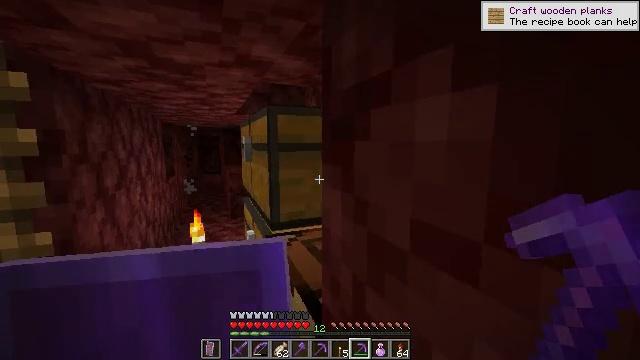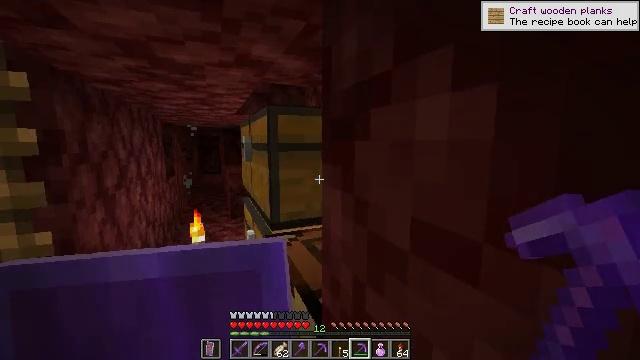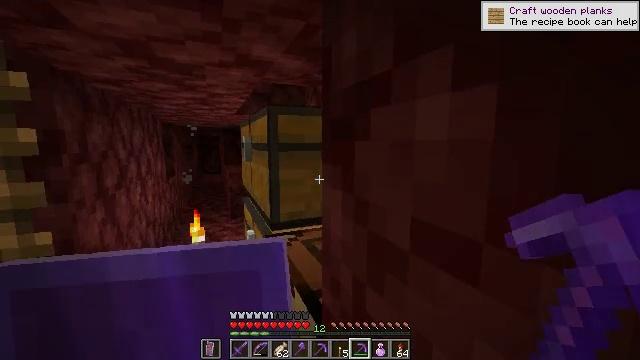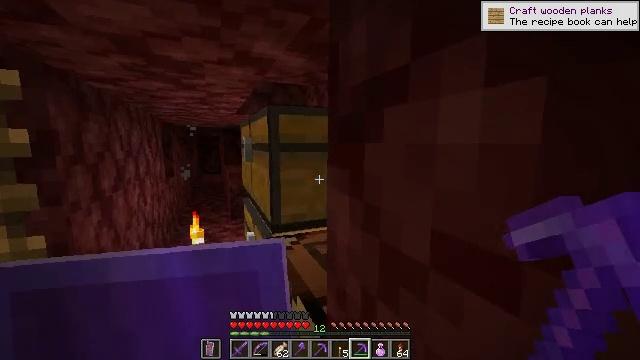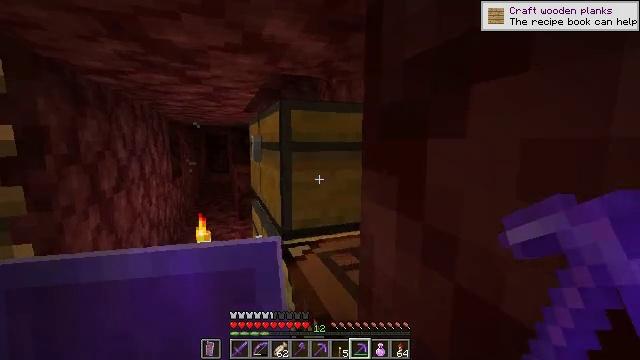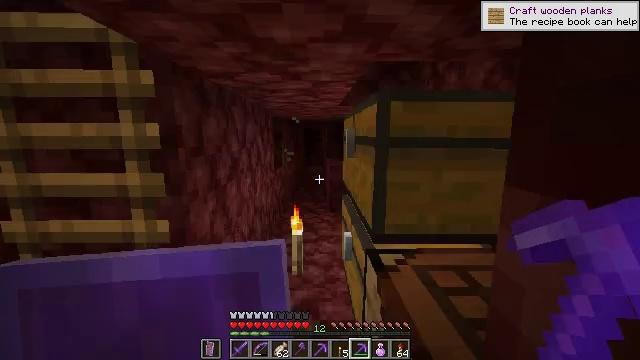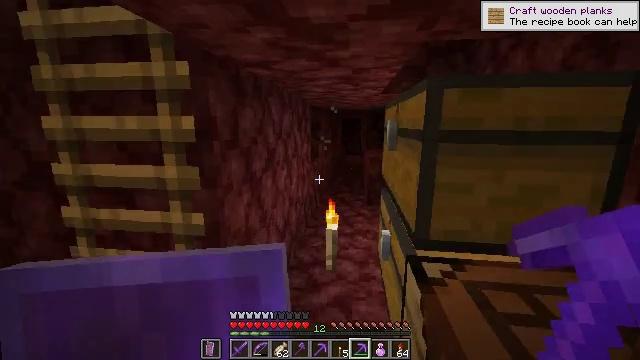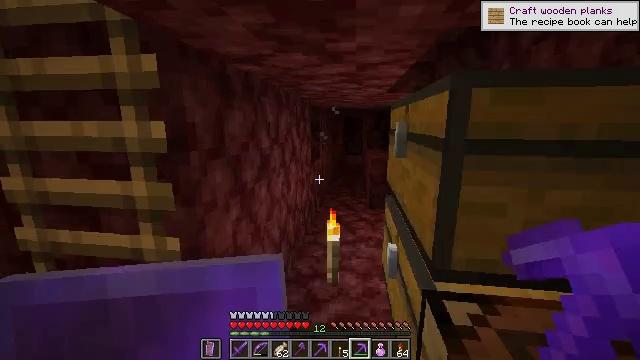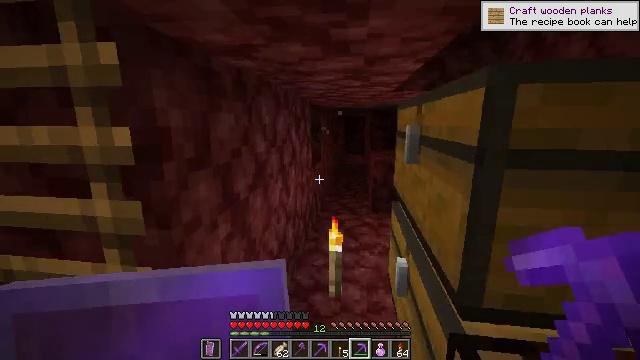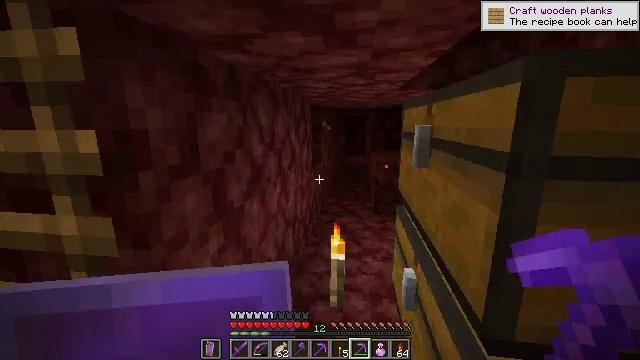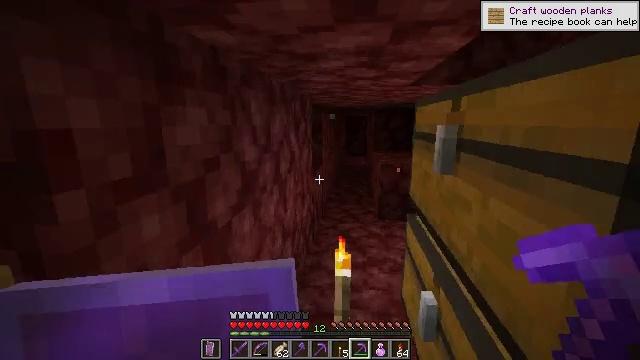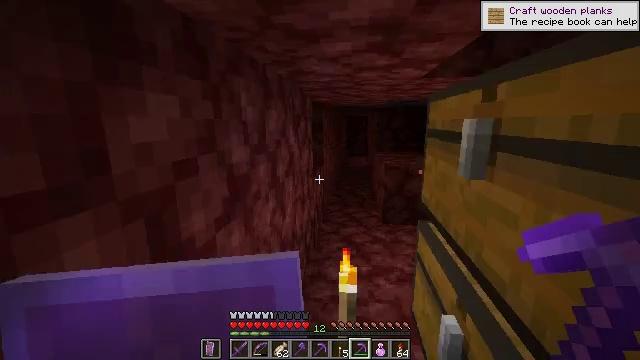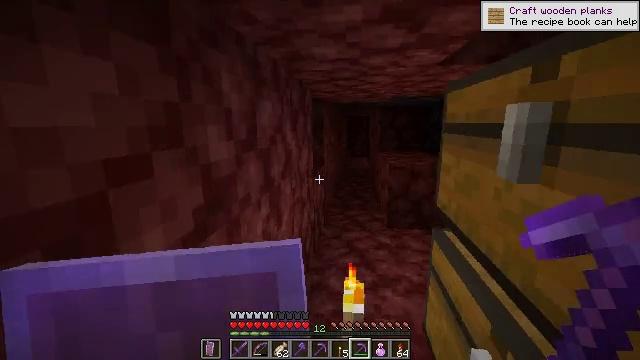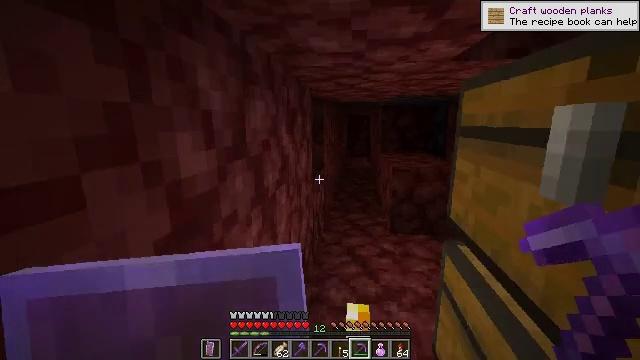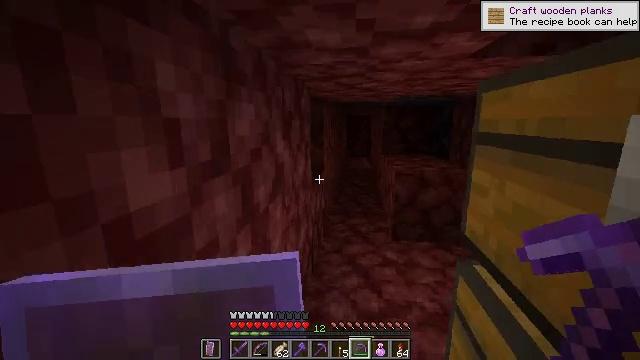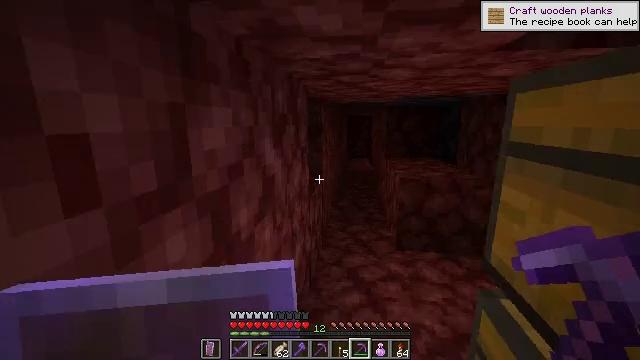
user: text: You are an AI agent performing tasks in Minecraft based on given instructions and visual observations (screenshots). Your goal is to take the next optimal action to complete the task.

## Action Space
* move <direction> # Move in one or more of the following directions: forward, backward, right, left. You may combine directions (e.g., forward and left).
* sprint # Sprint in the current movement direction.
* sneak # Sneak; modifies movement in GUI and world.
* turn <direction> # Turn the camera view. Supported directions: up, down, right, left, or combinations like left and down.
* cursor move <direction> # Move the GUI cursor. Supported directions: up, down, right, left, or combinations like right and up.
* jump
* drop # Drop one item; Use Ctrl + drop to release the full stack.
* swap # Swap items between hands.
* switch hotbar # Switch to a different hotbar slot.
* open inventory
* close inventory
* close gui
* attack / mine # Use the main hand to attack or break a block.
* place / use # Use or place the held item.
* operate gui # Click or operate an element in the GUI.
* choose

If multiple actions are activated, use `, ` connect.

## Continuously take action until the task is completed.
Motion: motion action
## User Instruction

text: Gather nether quartz ore with a pickaxe.
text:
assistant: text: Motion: no_op
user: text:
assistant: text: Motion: no_op
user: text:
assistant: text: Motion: move forward
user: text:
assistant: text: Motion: move forward, turn left
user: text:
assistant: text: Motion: move forward, turn left and down
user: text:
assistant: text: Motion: move forward, turn left and down
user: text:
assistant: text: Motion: move forward
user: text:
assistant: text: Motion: move forward
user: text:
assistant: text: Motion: move forward
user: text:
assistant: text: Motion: move forward
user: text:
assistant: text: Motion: move forward
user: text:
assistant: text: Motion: move forward
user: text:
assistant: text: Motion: move forward
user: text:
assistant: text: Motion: move forward
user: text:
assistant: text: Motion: move forward
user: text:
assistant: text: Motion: move forward
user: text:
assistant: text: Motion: move forward
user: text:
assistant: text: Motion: move forward, turn right
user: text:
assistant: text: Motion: move forward, turn right and down
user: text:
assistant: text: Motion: move forward, turn right and down
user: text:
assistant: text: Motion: move forward and move left, turn right and down
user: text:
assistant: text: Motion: move forward and move left, turn right
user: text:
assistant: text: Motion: move forward and move left, turn right
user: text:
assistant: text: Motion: move forward and move left, turn right
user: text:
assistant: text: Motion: move forward and move left, turn right
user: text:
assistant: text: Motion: turn right
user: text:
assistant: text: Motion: turn right
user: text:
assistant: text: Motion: turn right
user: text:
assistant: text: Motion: no_op
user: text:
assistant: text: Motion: no_op